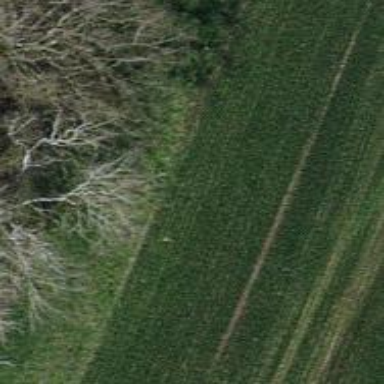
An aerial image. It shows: Row of trees in natural setting.